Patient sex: M
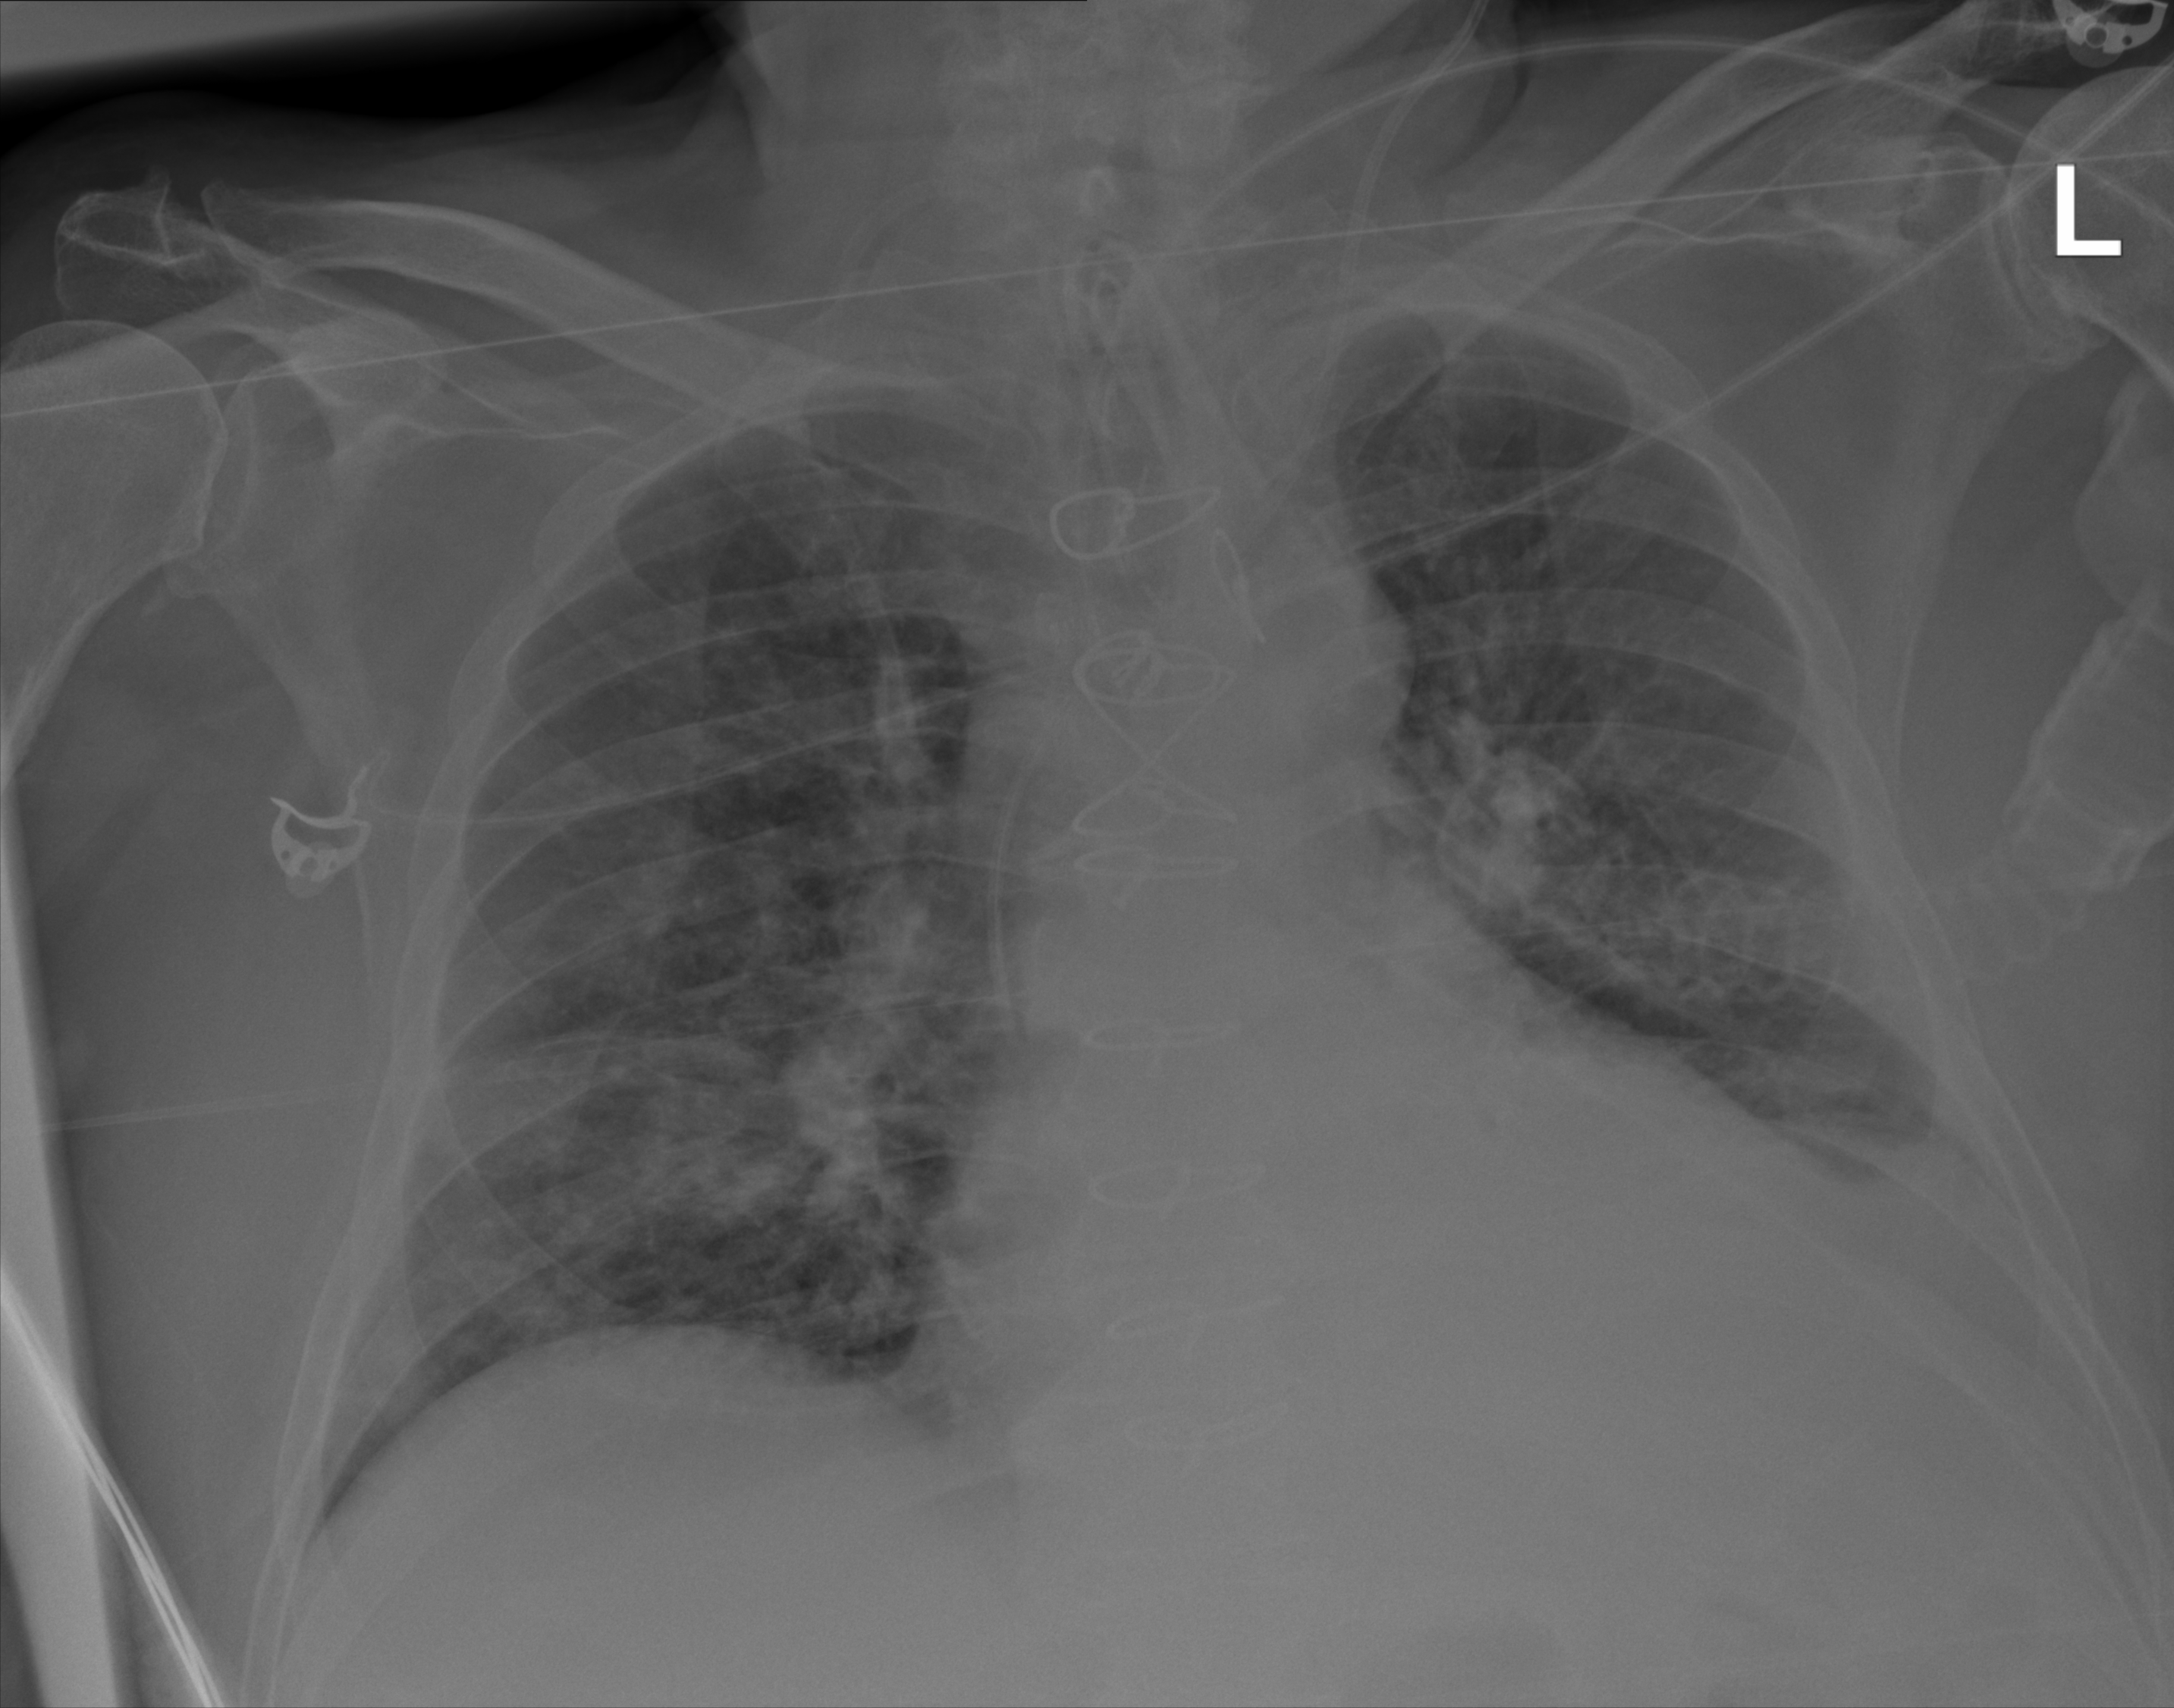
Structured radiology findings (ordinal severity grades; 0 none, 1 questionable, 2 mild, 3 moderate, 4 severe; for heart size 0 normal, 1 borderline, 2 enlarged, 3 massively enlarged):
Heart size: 2
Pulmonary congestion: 2
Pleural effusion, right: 0
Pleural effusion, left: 2
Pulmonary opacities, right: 1
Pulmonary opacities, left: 1
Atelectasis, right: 0
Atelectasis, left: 2